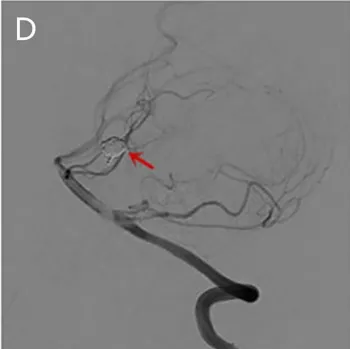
Reexamination of DSA showing the coil was stable and there was no in situ thrombus (C,D).
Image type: radiology (ct)